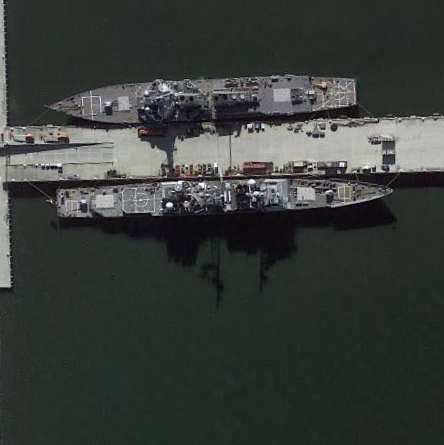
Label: cruiser